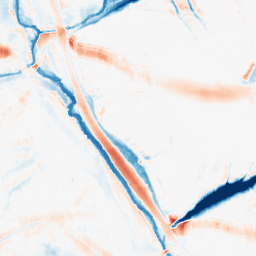
Category: morphological
Decomposition family: morphological_ellipse
Decomposition parameters: operation: average
width: 30
height: 20
Upsampling method: linear_exact
Upsampling parameters: scale: 8
Upsampling scale: 8